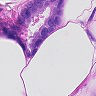
Metastatic tissue present: yes